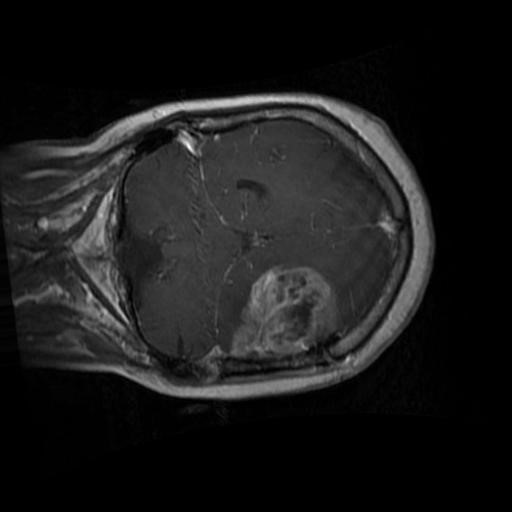
Label: brain_glioma